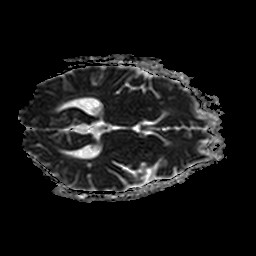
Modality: ADC
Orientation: axial
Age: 60
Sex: male
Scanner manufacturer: philips
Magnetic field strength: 1.5 T
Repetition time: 4.764 s
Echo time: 0.07794 s